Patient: sex F, age 46
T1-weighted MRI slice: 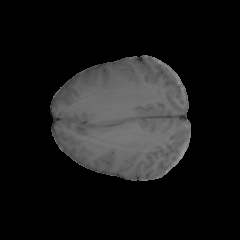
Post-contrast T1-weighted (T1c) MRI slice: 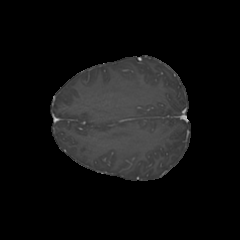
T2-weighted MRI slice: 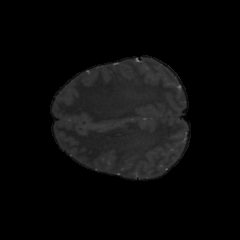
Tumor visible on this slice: no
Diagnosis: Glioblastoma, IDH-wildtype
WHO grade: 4